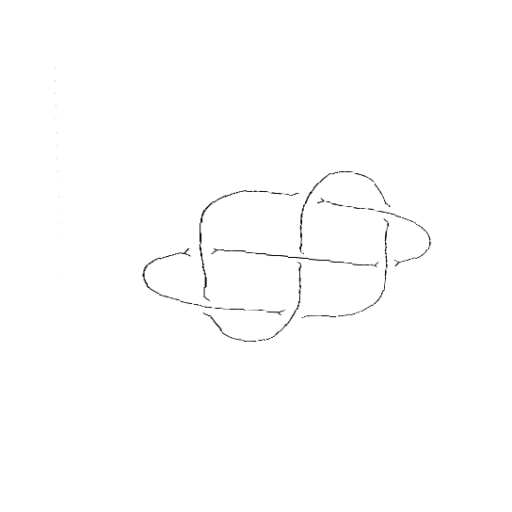
Crossing number: 7